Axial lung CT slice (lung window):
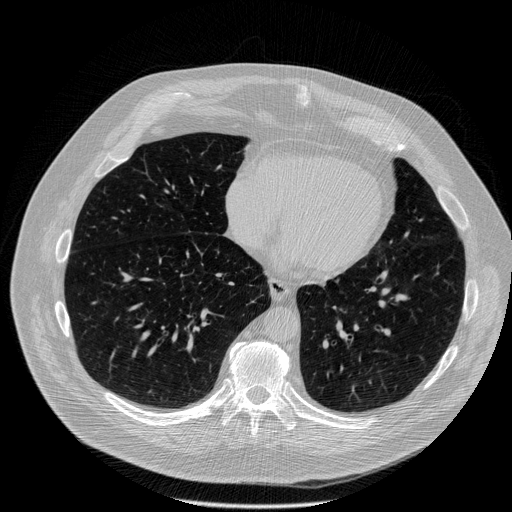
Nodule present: no